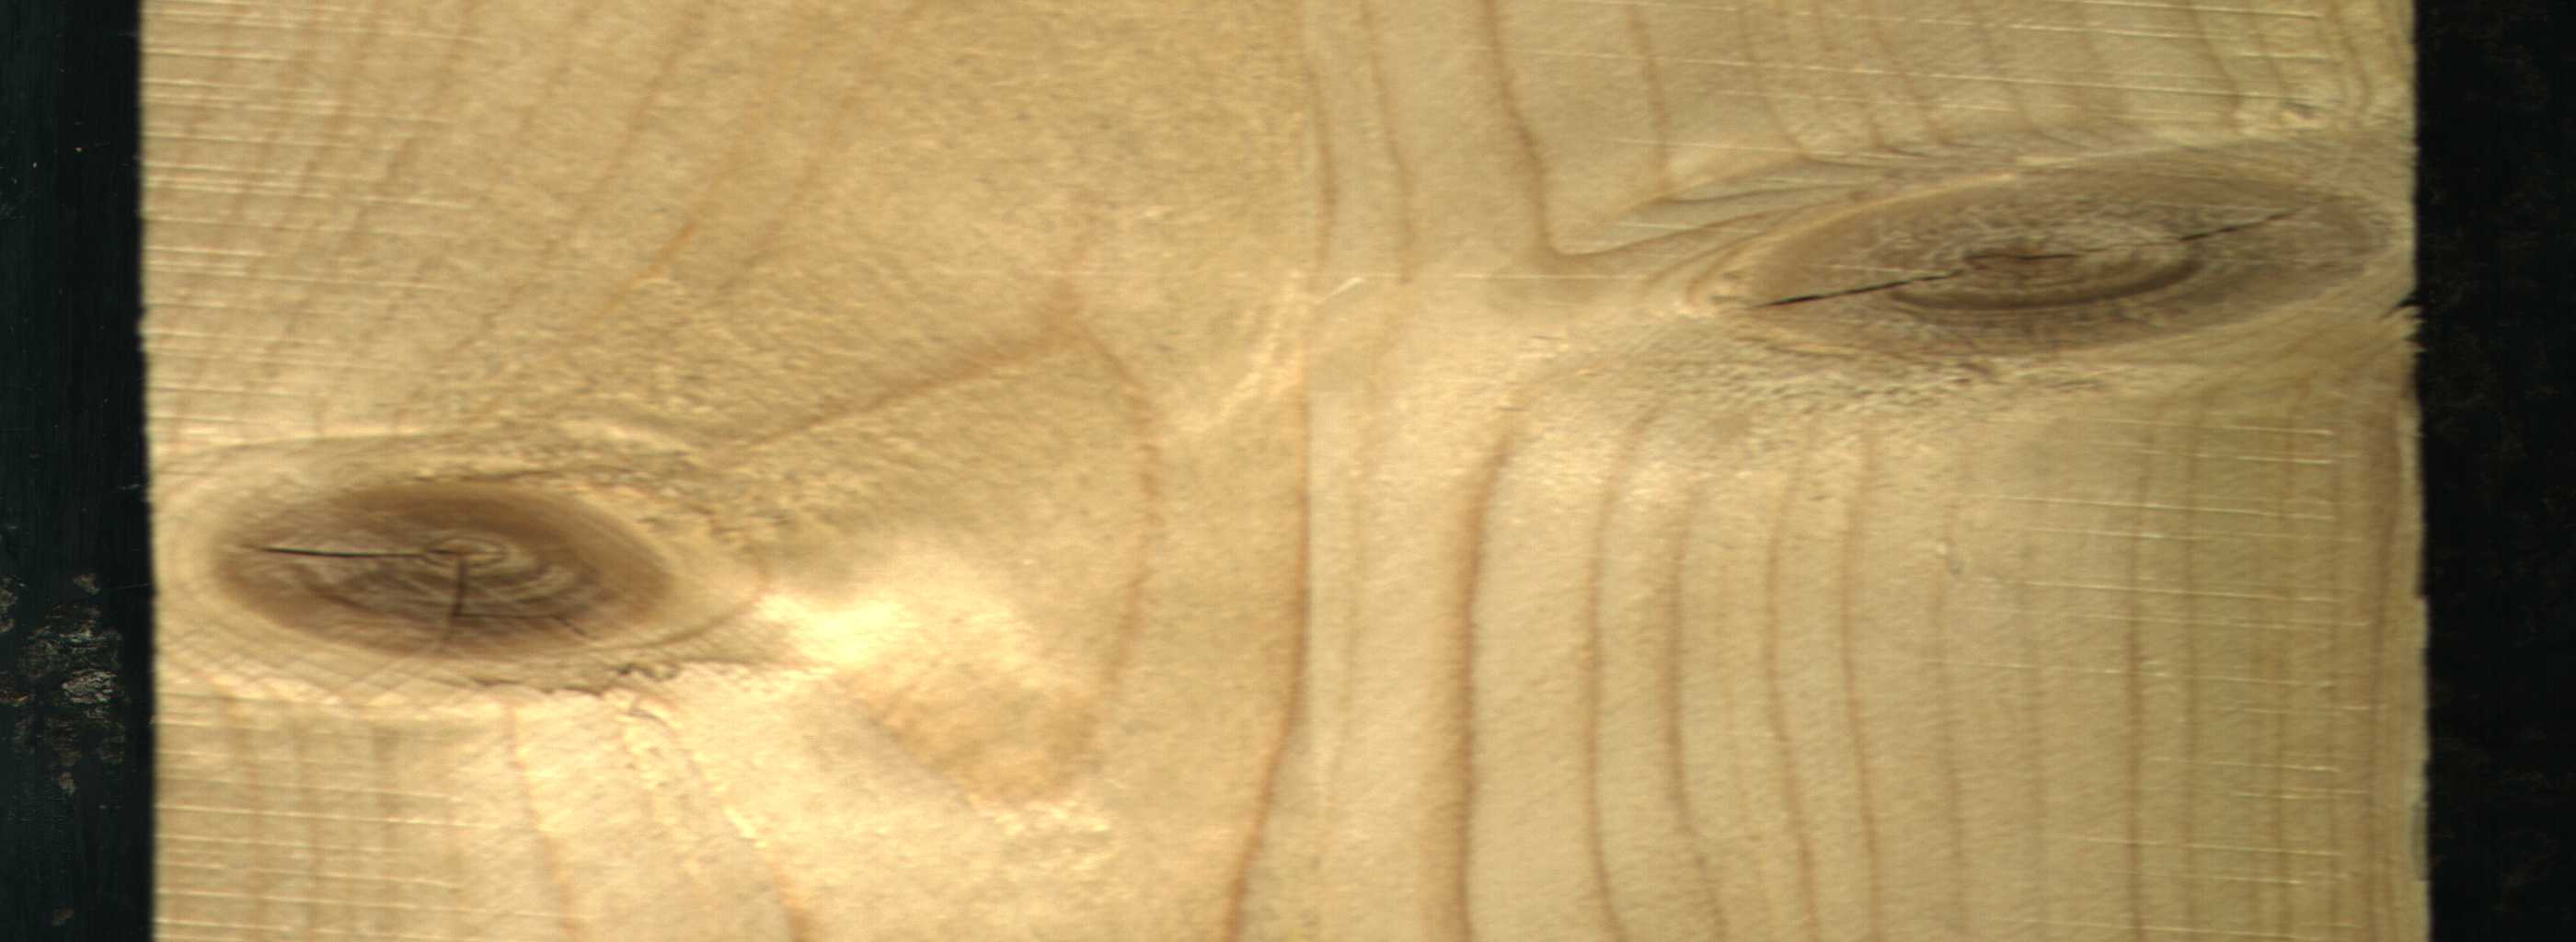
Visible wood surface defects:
knot_with_crack
knot_with_crack